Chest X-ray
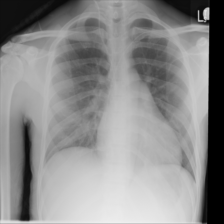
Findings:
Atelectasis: negative
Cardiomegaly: negative
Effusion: negative
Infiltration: negative
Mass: negative
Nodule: negative
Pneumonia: negative
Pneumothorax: negative
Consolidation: negative
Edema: negative
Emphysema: negative
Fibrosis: negative
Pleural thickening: negative
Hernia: negative